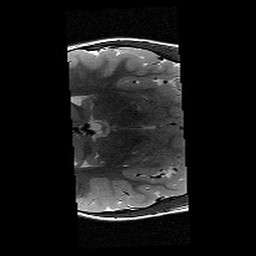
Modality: T2w
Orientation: axial
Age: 9
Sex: female
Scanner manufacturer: siemens
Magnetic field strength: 3 T
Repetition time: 9.23 s
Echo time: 0.067 s